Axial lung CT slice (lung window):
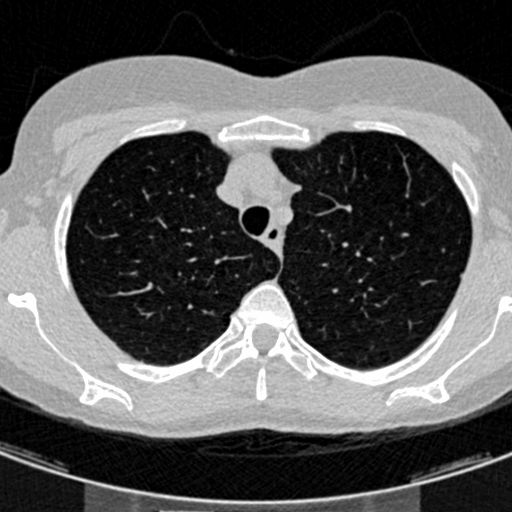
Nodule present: no